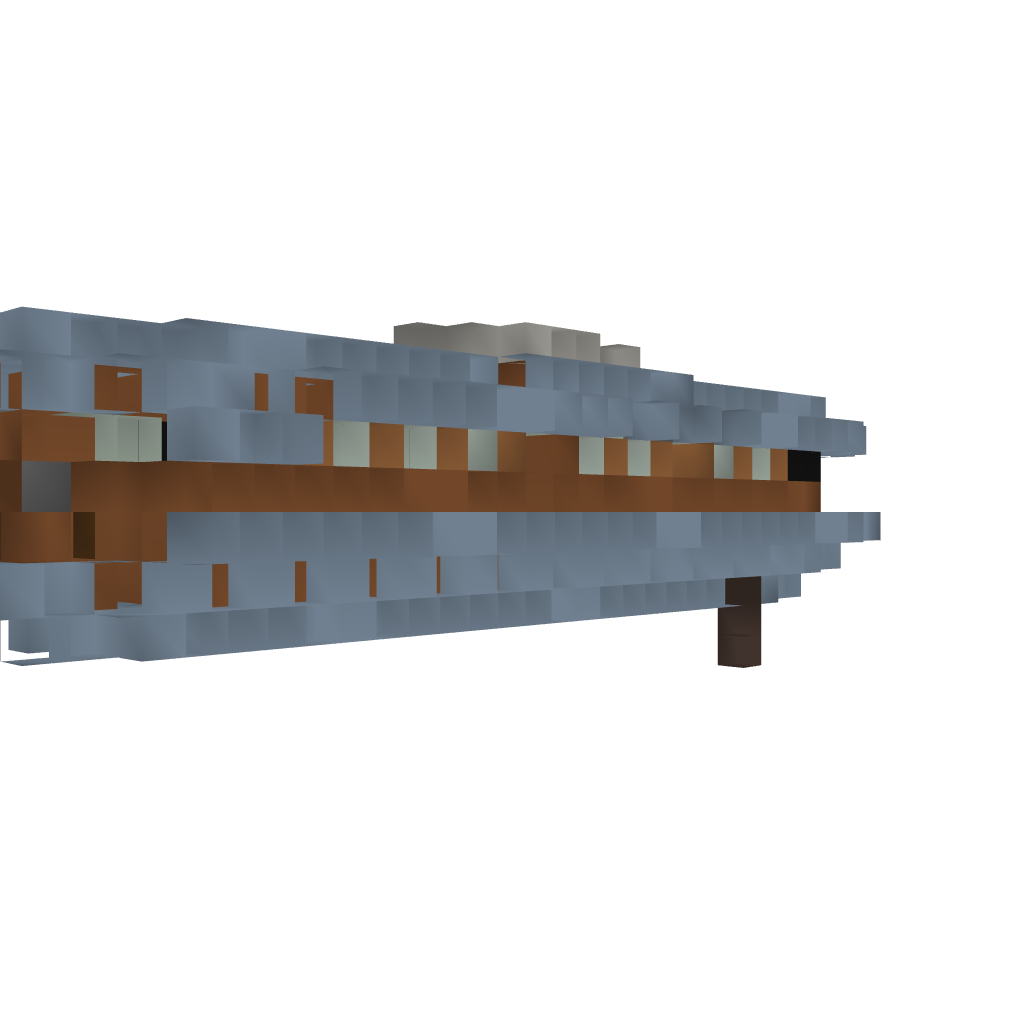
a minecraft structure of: Airship Frigate Class S Type A